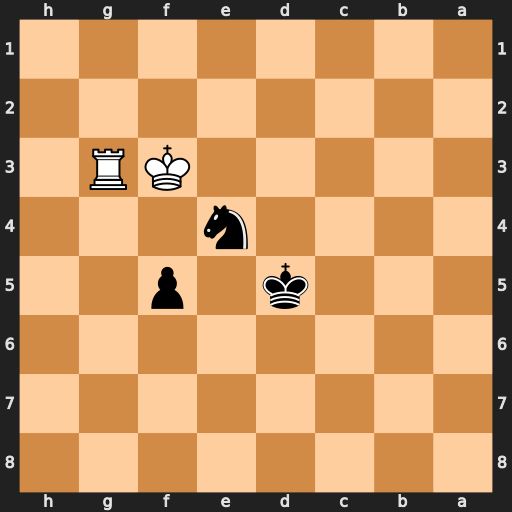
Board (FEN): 8/8/8/3k1p2/4n3/5KR1/8/8
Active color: b
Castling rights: -
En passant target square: -
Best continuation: Nxg3 Kxg3 Ke4 Kf2 Kf4